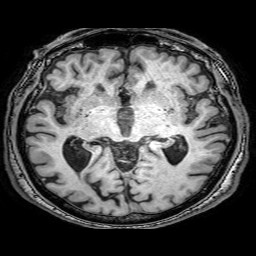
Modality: T1w
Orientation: coronal
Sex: male
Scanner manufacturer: philips
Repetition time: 0.008143 s
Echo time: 0.00372 s